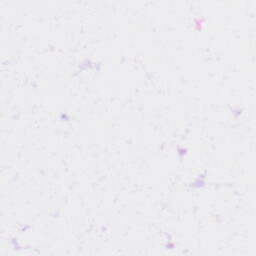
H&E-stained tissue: Liver